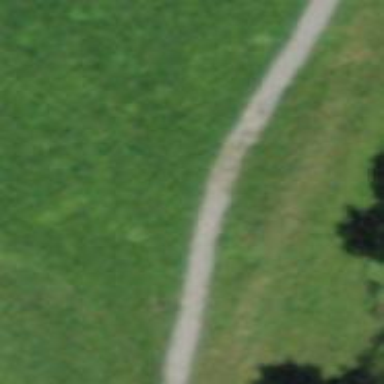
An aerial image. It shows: Path surfaced with fine gravel.